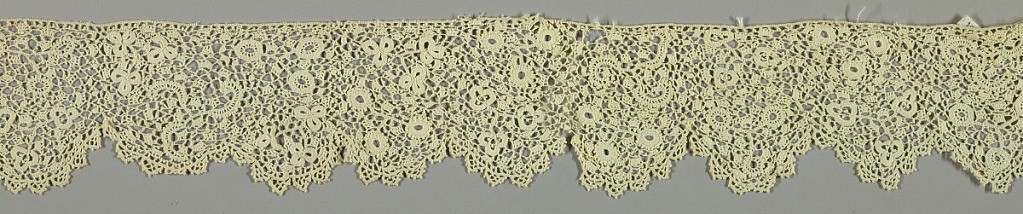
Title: Collar and pair of cuffs
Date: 19th century
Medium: linen Technique: crocheted lace
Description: Pair of cuffs and collar, rose pattern.